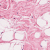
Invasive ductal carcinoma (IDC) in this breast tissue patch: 0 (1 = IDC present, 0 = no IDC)